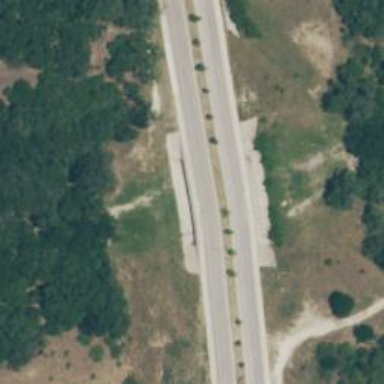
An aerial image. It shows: Culvert tunnel.